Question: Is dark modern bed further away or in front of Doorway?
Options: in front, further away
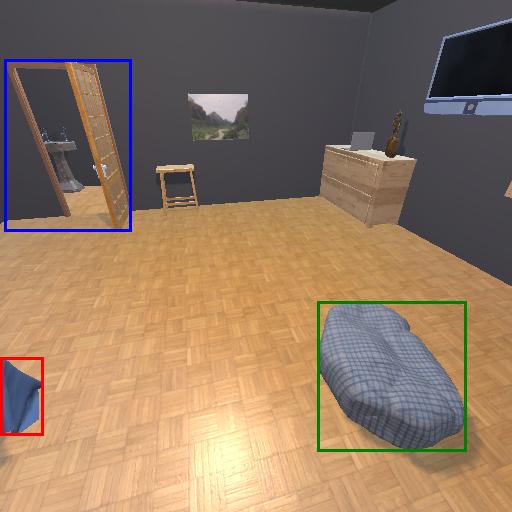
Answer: in front